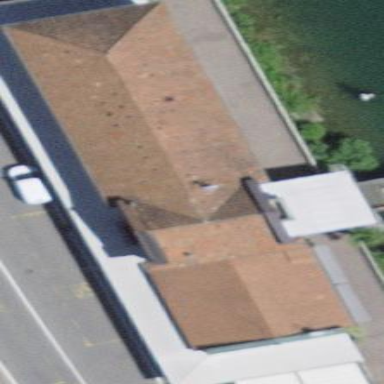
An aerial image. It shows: Station building with gabled roof shape.